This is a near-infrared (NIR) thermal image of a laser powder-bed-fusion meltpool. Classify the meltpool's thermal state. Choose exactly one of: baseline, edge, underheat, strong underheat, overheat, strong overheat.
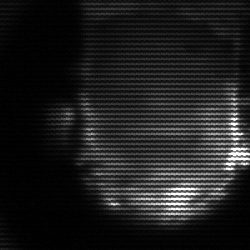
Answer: baseline